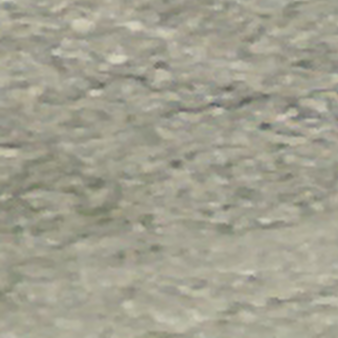
Label: other